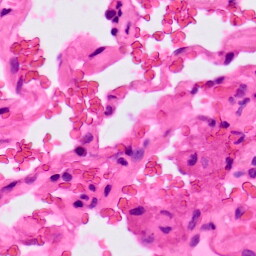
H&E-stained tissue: Lung